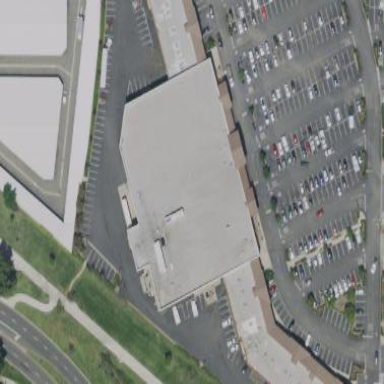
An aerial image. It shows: Supermarket building.